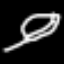
Label: leaf